Interaction volume radius: 5 \u00c5
Interaction volume height: 30 \u00c5
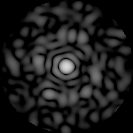
Disorder parameter: 0.8208